Chest X-ray. View position: PA
Patient age: 43
Patient sex: F
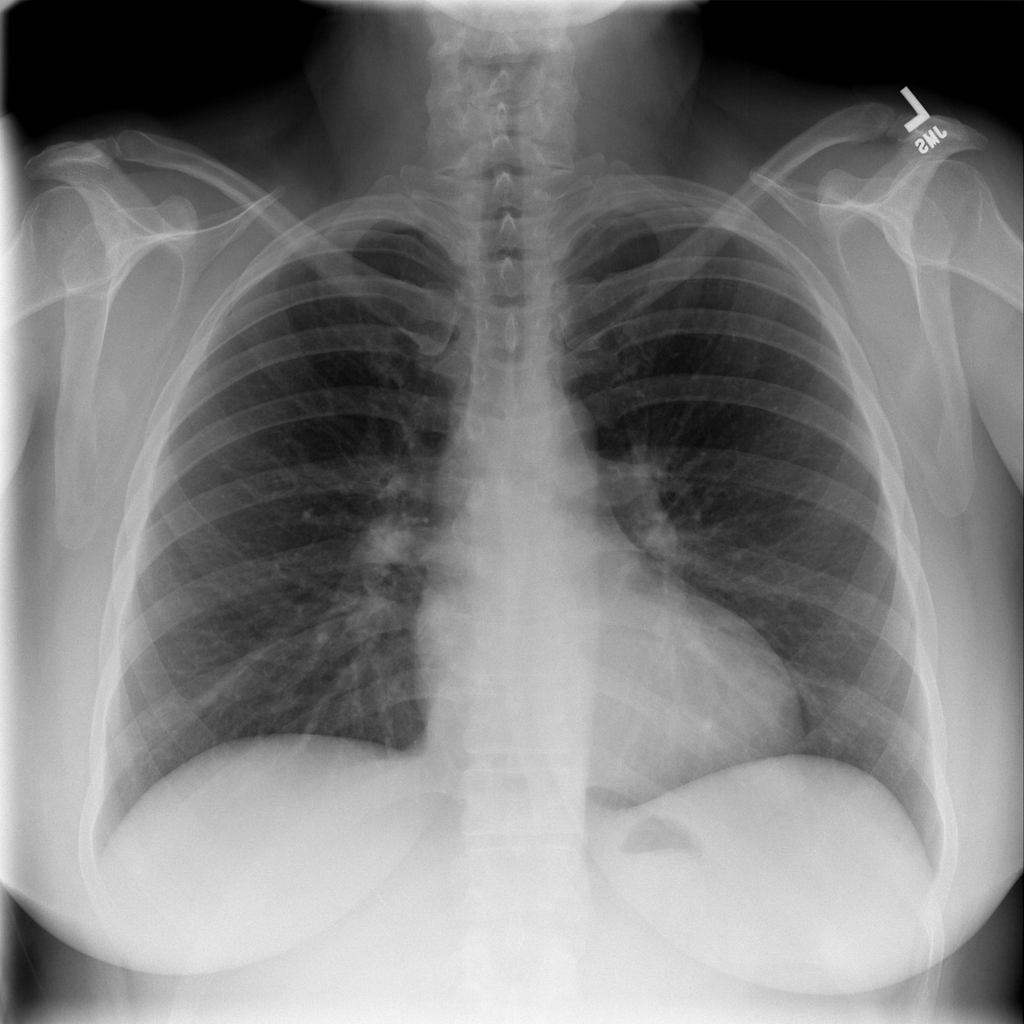
Finding: Pneumothorax